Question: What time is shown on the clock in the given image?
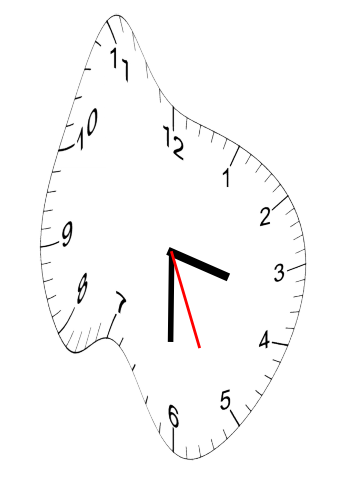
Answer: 03:30:26